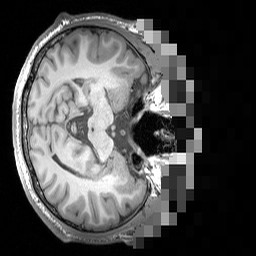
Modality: T1w
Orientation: axial
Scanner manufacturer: siemens
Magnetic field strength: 3 T
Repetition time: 1.5 s
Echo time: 0.00291 s